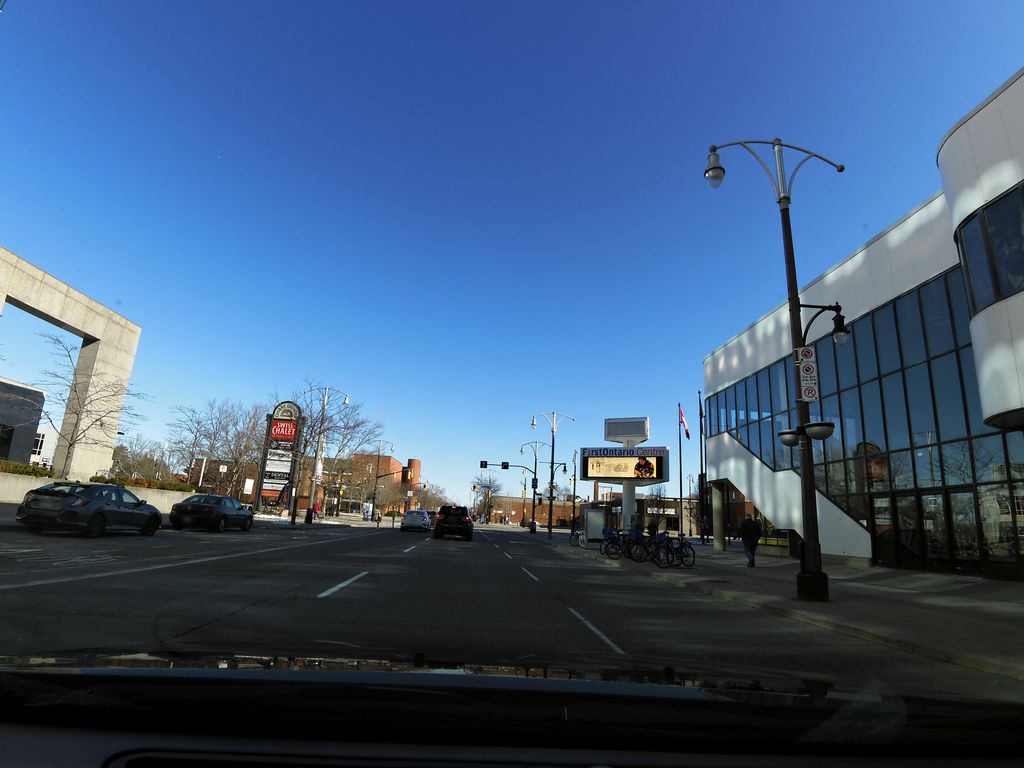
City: hamilton